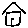
Label: house